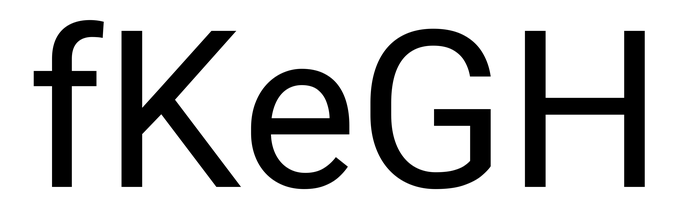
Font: Roboto_Regular